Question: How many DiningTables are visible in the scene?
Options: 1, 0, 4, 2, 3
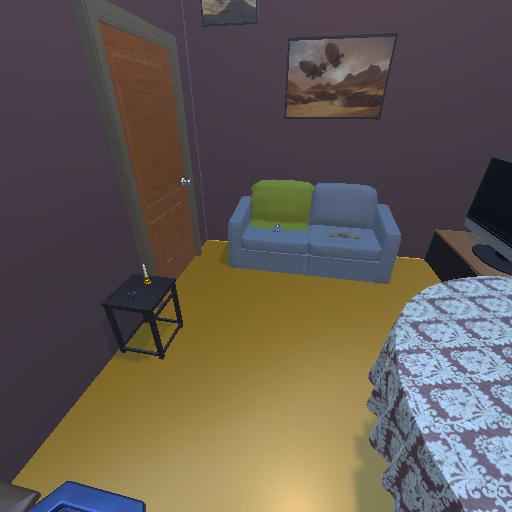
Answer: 1